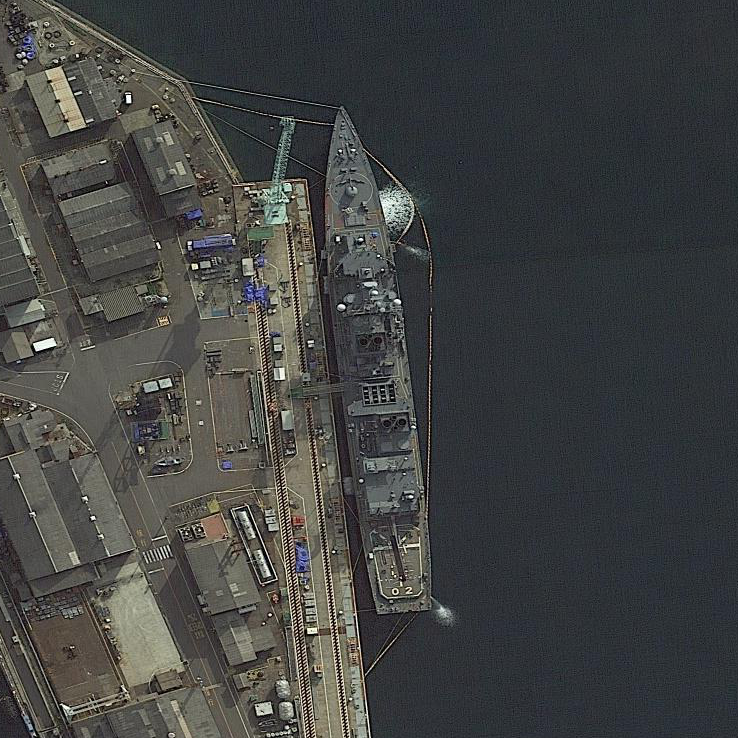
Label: cruiser